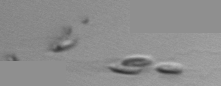
Label: Dinobryon